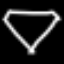
Label: diamond